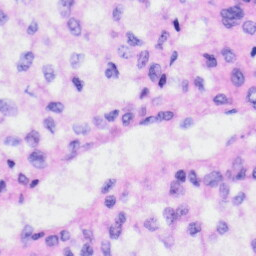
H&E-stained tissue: Liver